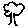
Label: tree